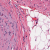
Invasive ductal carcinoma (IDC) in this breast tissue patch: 0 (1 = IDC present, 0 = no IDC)